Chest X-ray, AP view. Patient: 19 years old, sex M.
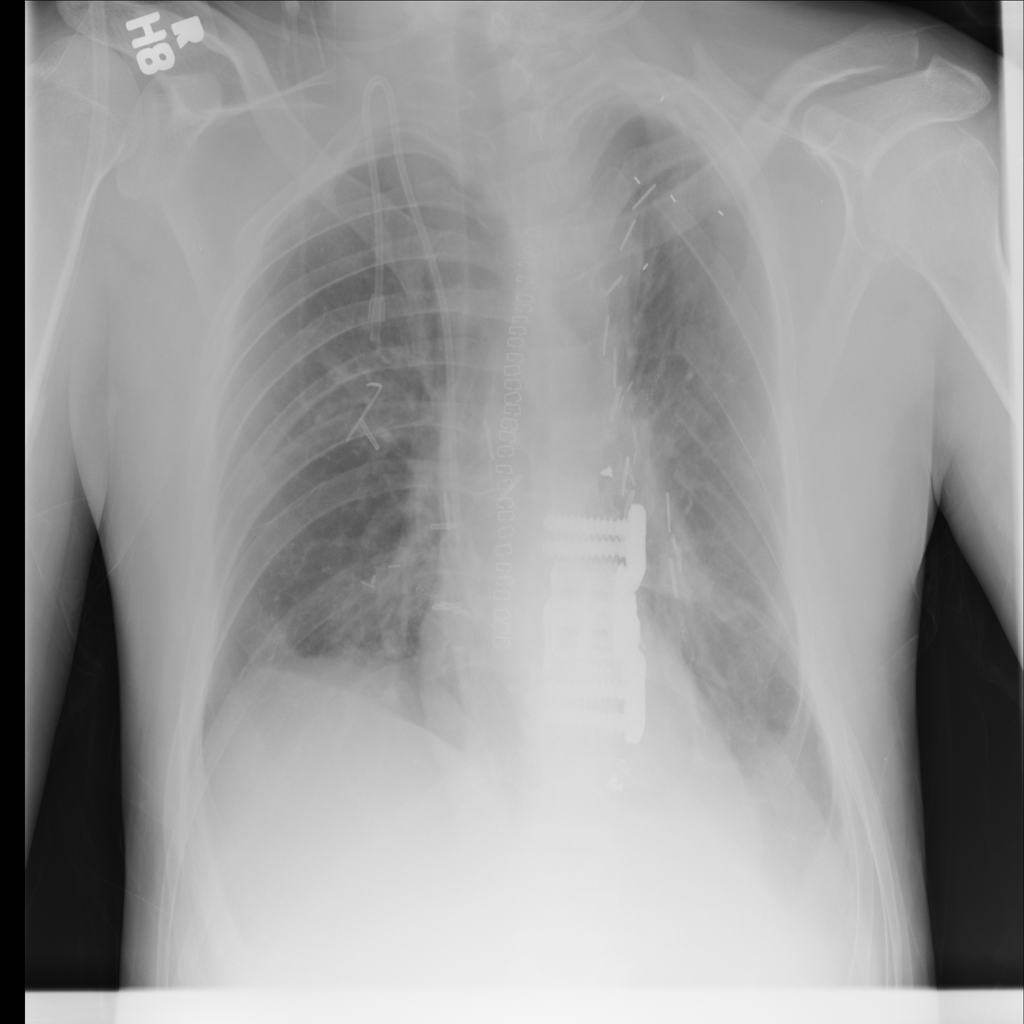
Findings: No Finding